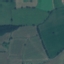
Land use / land cover: Pasture